Question: I want to develop the following application: on top I have a navigation bar, in the middle a TableViewController and on the bottom I have a custom control that is actually a slider (when I move the slider I want to present another TableViewController - but my navigation bar remains the same). And when I select a cell in the TableView I want to push a new ViewController (so I will change my navigation bar) and I will also dismiss my custom control. I have attached a picture of the prototype of my application.How would you suggest that I should implement this? My custom control is designed using IB so I think I should use the old way, using .xib files, not the Storyboard.

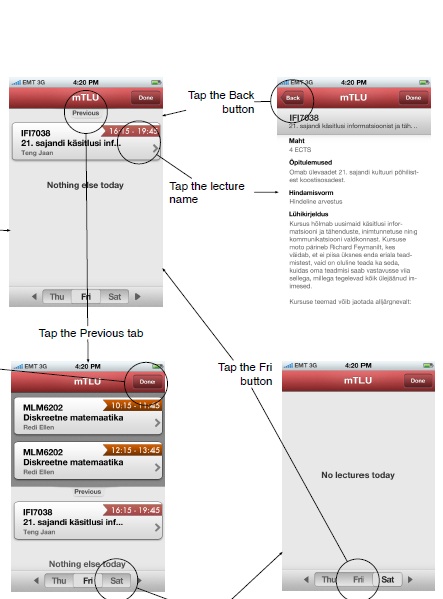
Answer: Do you really mean separate view controllers? Everything you've described could be handled with views, in a way that's compatible with all recent versions of iOS
If you really want the 3 parts of your screen to use separate view controllers, you can really only do that under iOS 5 (or later). Starting with iOS 5, view controllers can contain other "child" view controllers. You can create your own container view controller.
Look at the method addChildViewController: to set up view controllers as children of hte current view controller. You add all your children first, and then add their content views as subviews of the parent view controller.
It sounds to me like you would want a navigation controller who's root view controller is a container view controller with multiple child view controllers. If you want to swap out one of the children, use transitionFromViewController:toViewController:duration:options:animations:completion: to switch child view controllers.